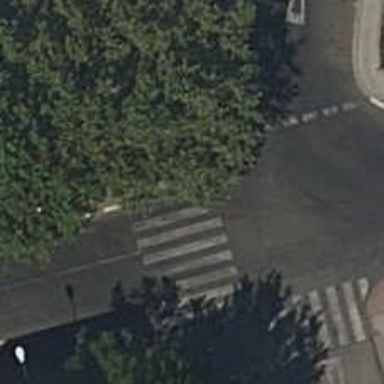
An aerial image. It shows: Bollard barrier.